Interaction volume radius: 5 \u00c5
Interaction volume height: 30 \u00c5
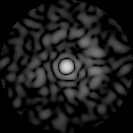
Disorder parameter: 0.8455